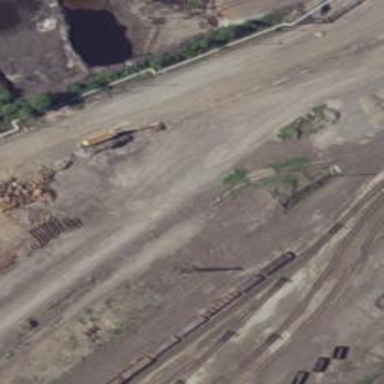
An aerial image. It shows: Rail spur service.